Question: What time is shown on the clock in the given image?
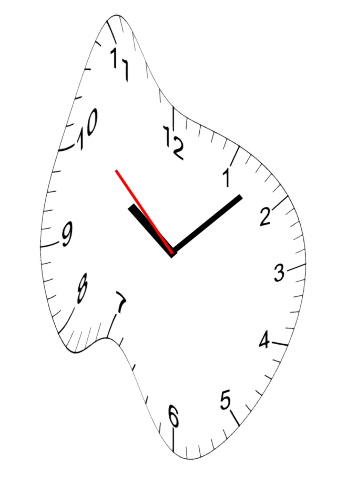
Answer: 10:07:52